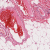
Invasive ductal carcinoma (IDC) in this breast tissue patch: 0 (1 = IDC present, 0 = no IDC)